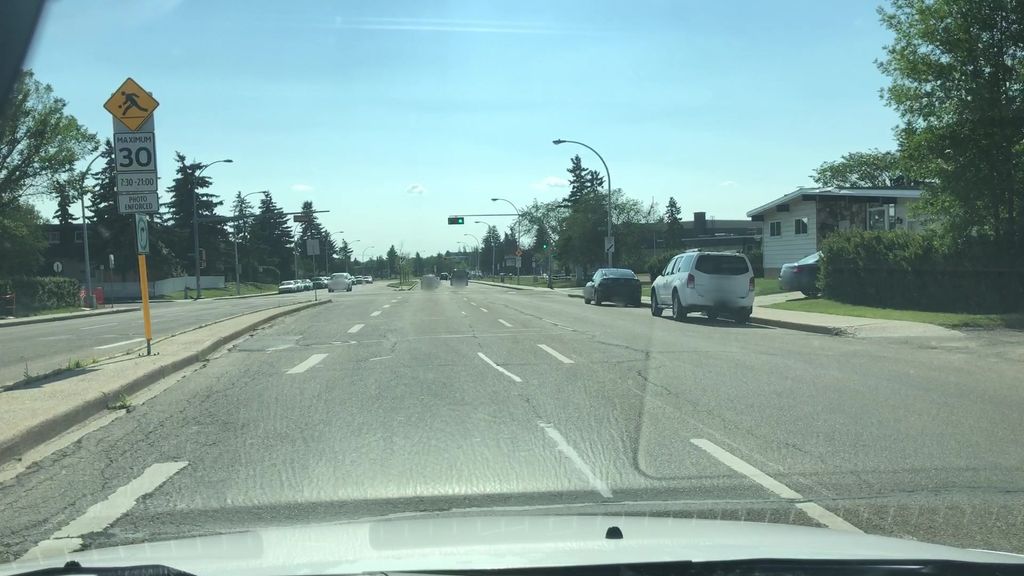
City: edmonton